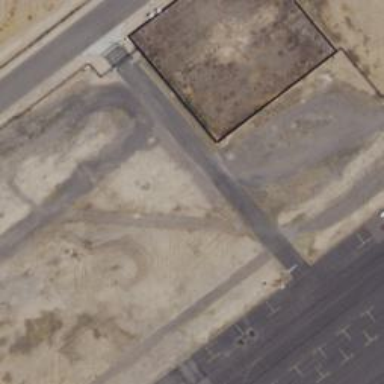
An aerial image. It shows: Hangar building at the airport.